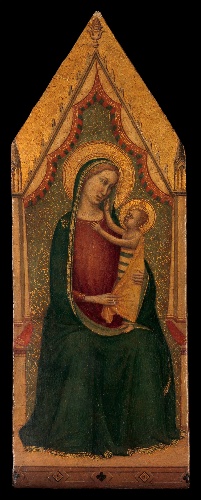
Title: Madonna and Child Enthroned
Artist: Bernardo Daddi
Artist bio: Italian, Florence (?) ca. 1290–1348 Florence
Date: ca. 1335–39
Object type: Painting
Classification: Paintings
Medium: Tempera on wood, transferred to canvas and laid down on wood, gold ground
Dimensions: Overall: 10 1/8 × 3 3/4 in. (25.7 × 9.5 cm)
Department: Robert Lehman Collection
Credit line: Robert Lehman Collection, 1975
Accession year: 1975
Repository: Metropolitan Museum of Art, New York, NY
Tags: Madonna and Child